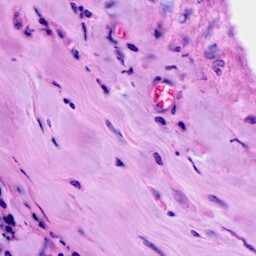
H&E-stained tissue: Breast